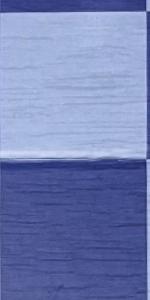
Label: Empty